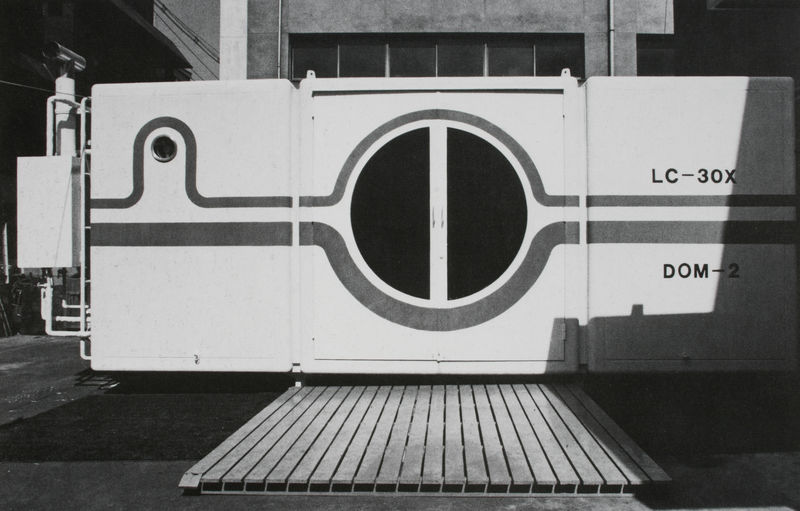
Titel: Vorfabriziertes Kapselhaus, LC-30X, Hauptansicht
Künstler: Kisho Kurokawa
Standort: Japan
Schlagwörter: wand, fabrik, foto, eingang, bemalung, asicht